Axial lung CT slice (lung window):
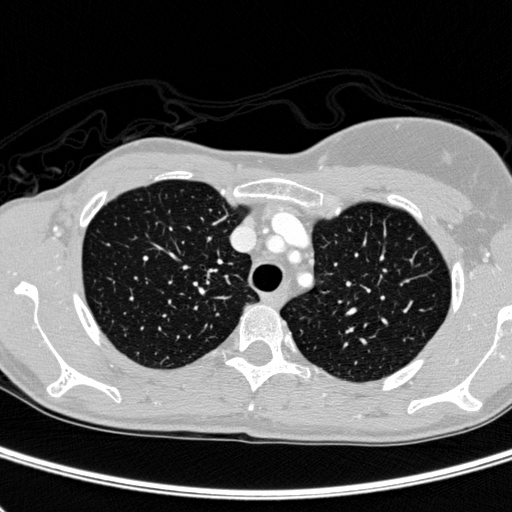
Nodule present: no